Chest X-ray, PA view. Patient: 55 years old, sex M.
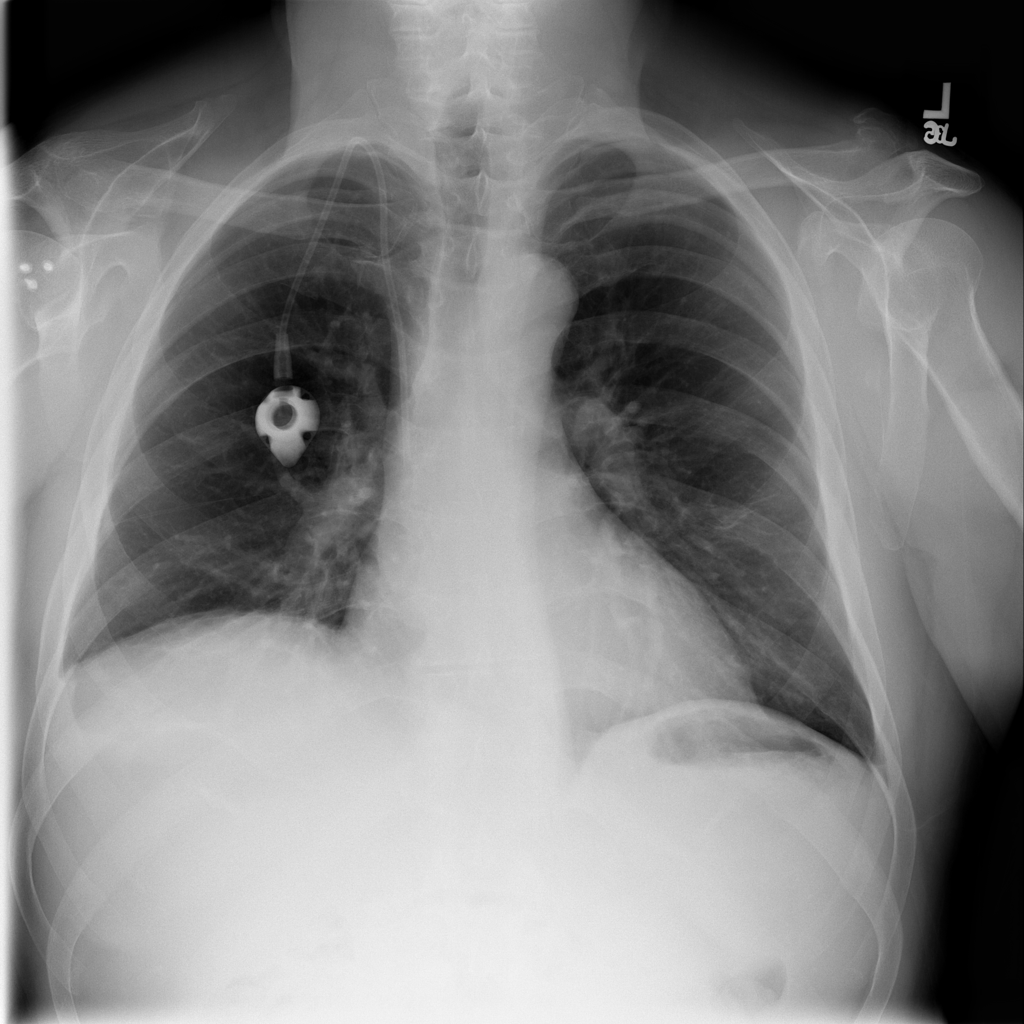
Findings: No Finding